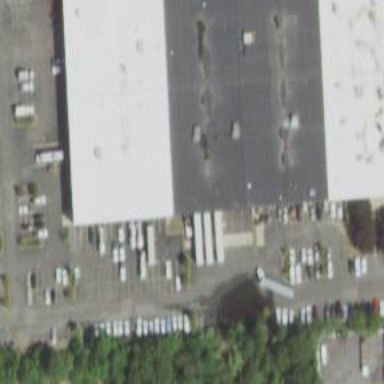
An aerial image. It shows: Commercial building.